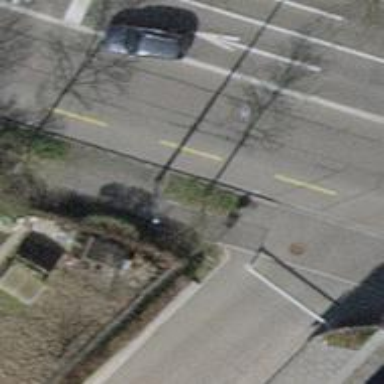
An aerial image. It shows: Retaining wall.